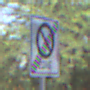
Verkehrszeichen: EndeEingeschraenktesHalteverbotZone
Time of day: Midday
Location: Roofed (Underpass)
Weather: Clear
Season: NotSpecified
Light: Natural